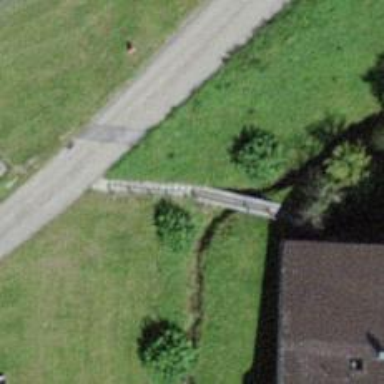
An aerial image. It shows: Excellent visible paved path trail.